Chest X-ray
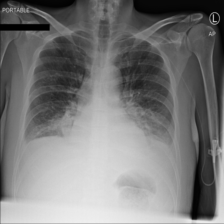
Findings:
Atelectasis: positive
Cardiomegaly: negative
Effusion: positive
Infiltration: positive
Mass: negative
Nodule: negative
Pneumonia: negative
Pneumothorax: negative
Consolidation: negative
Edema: negative
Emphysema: negative
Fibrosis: negative
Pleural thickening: negative
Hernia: negative